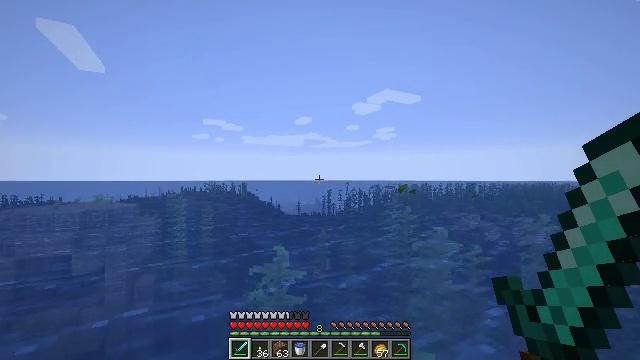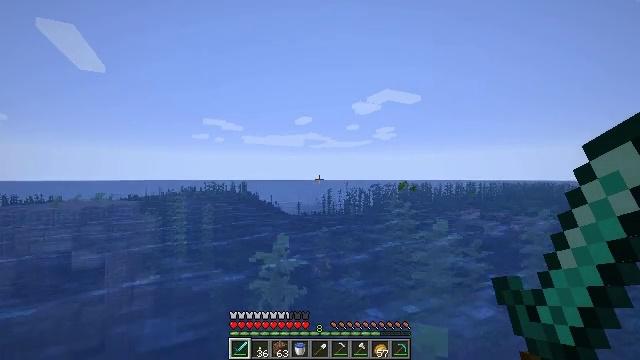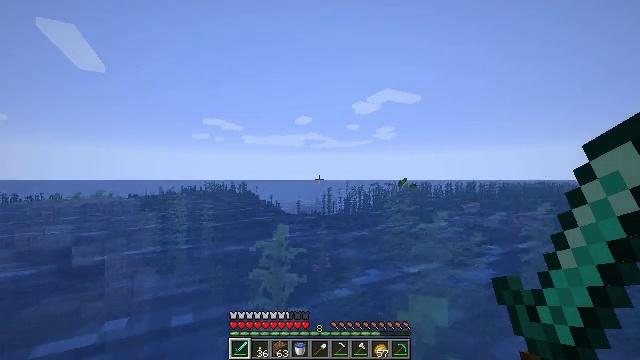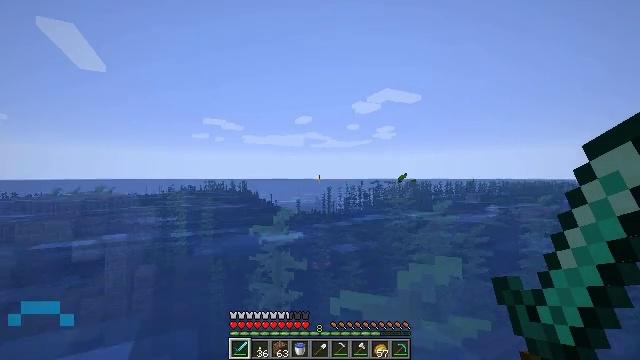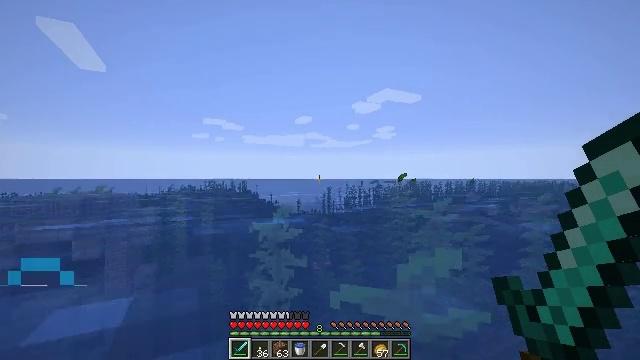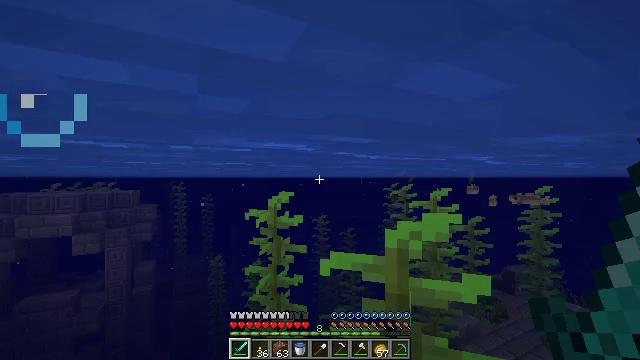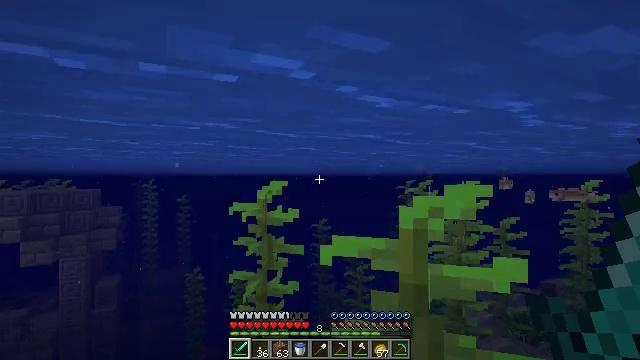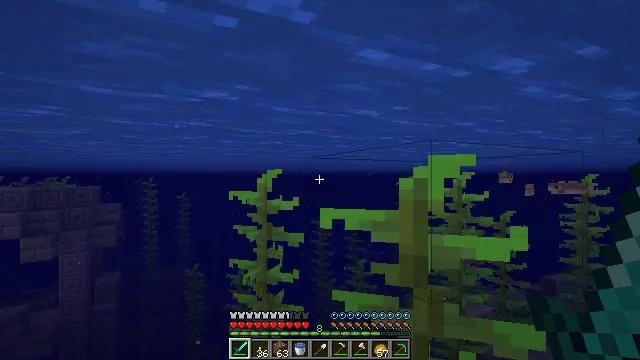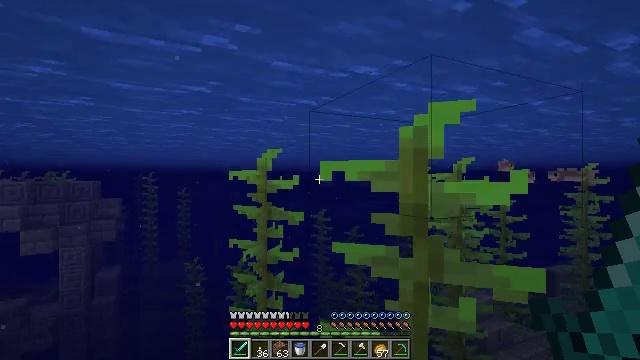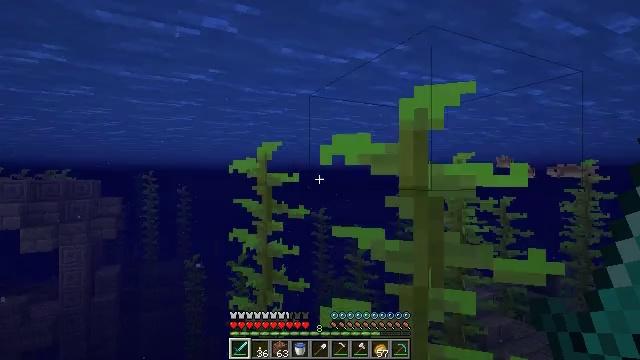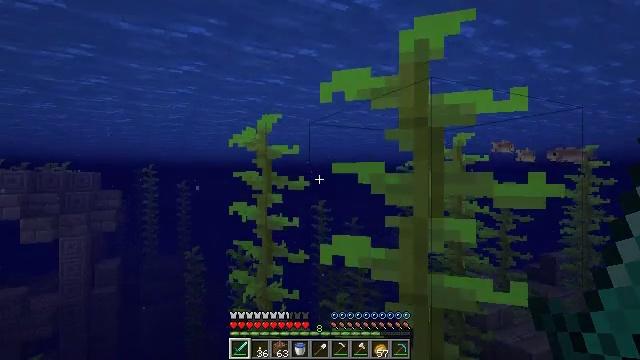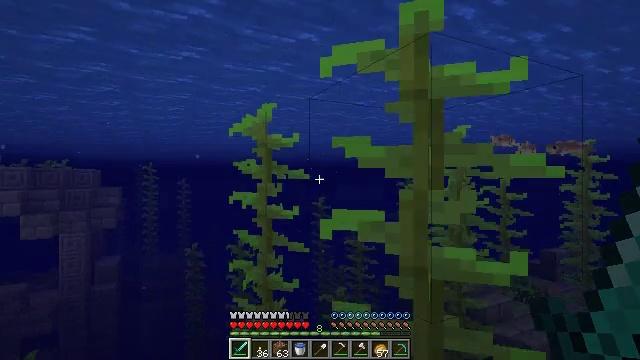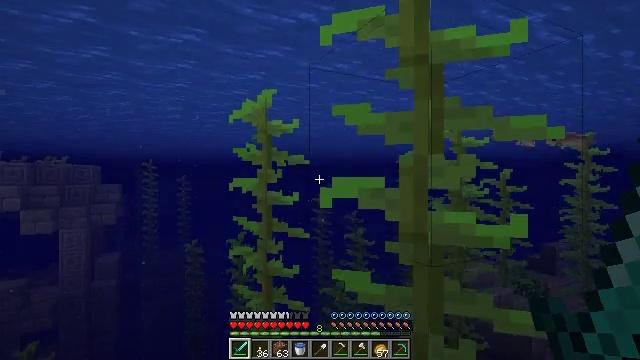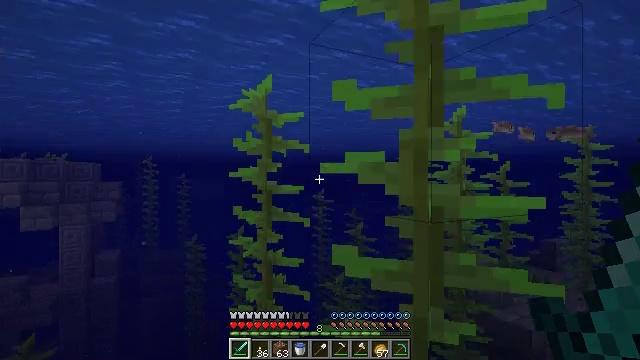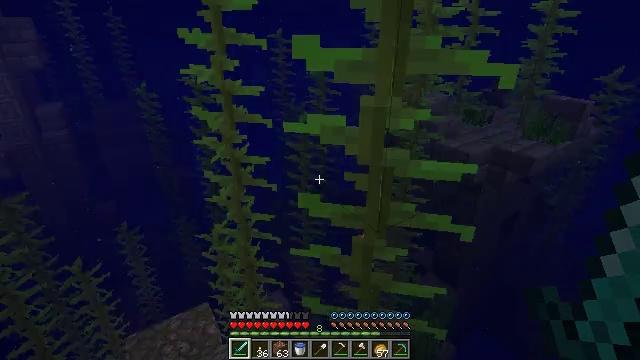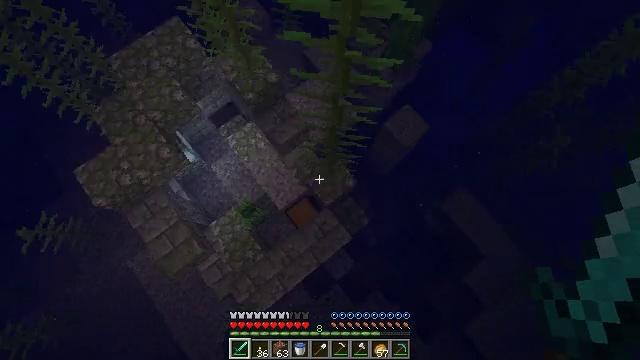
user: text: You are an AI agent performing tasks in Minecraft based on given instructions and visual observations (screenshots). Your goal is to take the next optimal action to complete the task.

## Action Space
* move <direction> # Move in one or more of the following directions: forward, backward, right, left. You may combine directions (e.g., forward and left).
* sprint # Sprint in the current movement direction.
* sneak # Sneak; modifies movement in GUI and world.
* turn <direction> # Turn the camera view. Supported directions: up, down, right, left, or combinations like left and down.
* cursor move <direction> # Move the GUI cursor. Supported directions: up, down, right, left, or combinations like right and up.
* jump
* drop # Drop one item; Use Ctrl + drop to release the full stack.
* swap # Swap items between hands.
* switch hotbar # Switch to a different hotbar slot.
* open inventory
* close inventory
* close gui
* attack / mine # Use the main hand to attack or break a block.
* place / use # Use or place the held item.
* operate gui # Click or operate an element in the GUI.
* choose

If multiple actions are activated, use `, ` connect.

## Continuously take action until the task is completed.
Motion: motion action
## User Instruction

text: Gather the sea lantern with a pickaxe.
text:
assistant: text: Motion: sneak
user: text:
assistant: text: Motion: sneak
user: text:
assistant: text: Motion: sneak
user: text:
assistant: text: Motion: sneak
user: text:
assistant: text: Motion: sneak
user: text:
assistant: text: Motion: sneak
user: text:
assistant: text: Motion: sneak
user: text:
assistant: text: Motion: sneak
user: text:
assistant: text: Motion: sneak
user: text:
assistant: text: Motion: sneak
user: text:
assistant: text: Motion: sneak
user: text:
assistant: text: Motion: sneak
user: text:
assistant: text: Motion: sneak
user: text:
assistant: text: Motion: sneak, turn right and down
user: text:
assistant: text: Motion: sneak, turn right and down
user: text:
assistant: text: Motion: sneak, turn left and down
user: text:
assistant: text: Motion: sneak
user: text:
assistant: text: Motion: sneak, turn left and up
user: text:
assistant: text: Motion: sneak
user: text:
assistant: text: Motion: sneak
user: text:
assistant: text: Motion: sneak
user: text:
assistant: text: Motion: sneak, turn up
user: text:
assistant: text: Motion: sneak, turn left
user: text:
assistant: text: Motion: sneak, turn left
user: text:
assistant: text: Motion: sneak, turn left
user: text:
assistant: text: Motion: move left, sneak
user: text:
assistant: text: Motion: move forward and move left, sneak
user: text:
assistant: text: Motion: move forward and move left, sneak
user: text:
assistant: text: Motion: move forward and move left, sneak
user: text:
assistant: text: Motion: move forward and move left, sneak